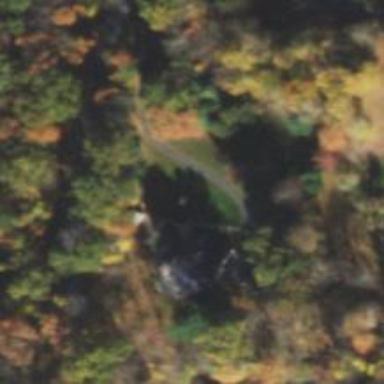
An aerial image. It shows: Driveway.